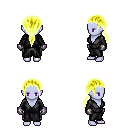
a pixel art fantasy rpg character, female body template, dark elf, purple skin, gray robe, metal pants, gold ponytail hairstyle, metal gloves, four views (front, back, left, right), 2x2 character sprite sheet, small pixel art, hard edges, no anti-aliasing